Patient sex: M
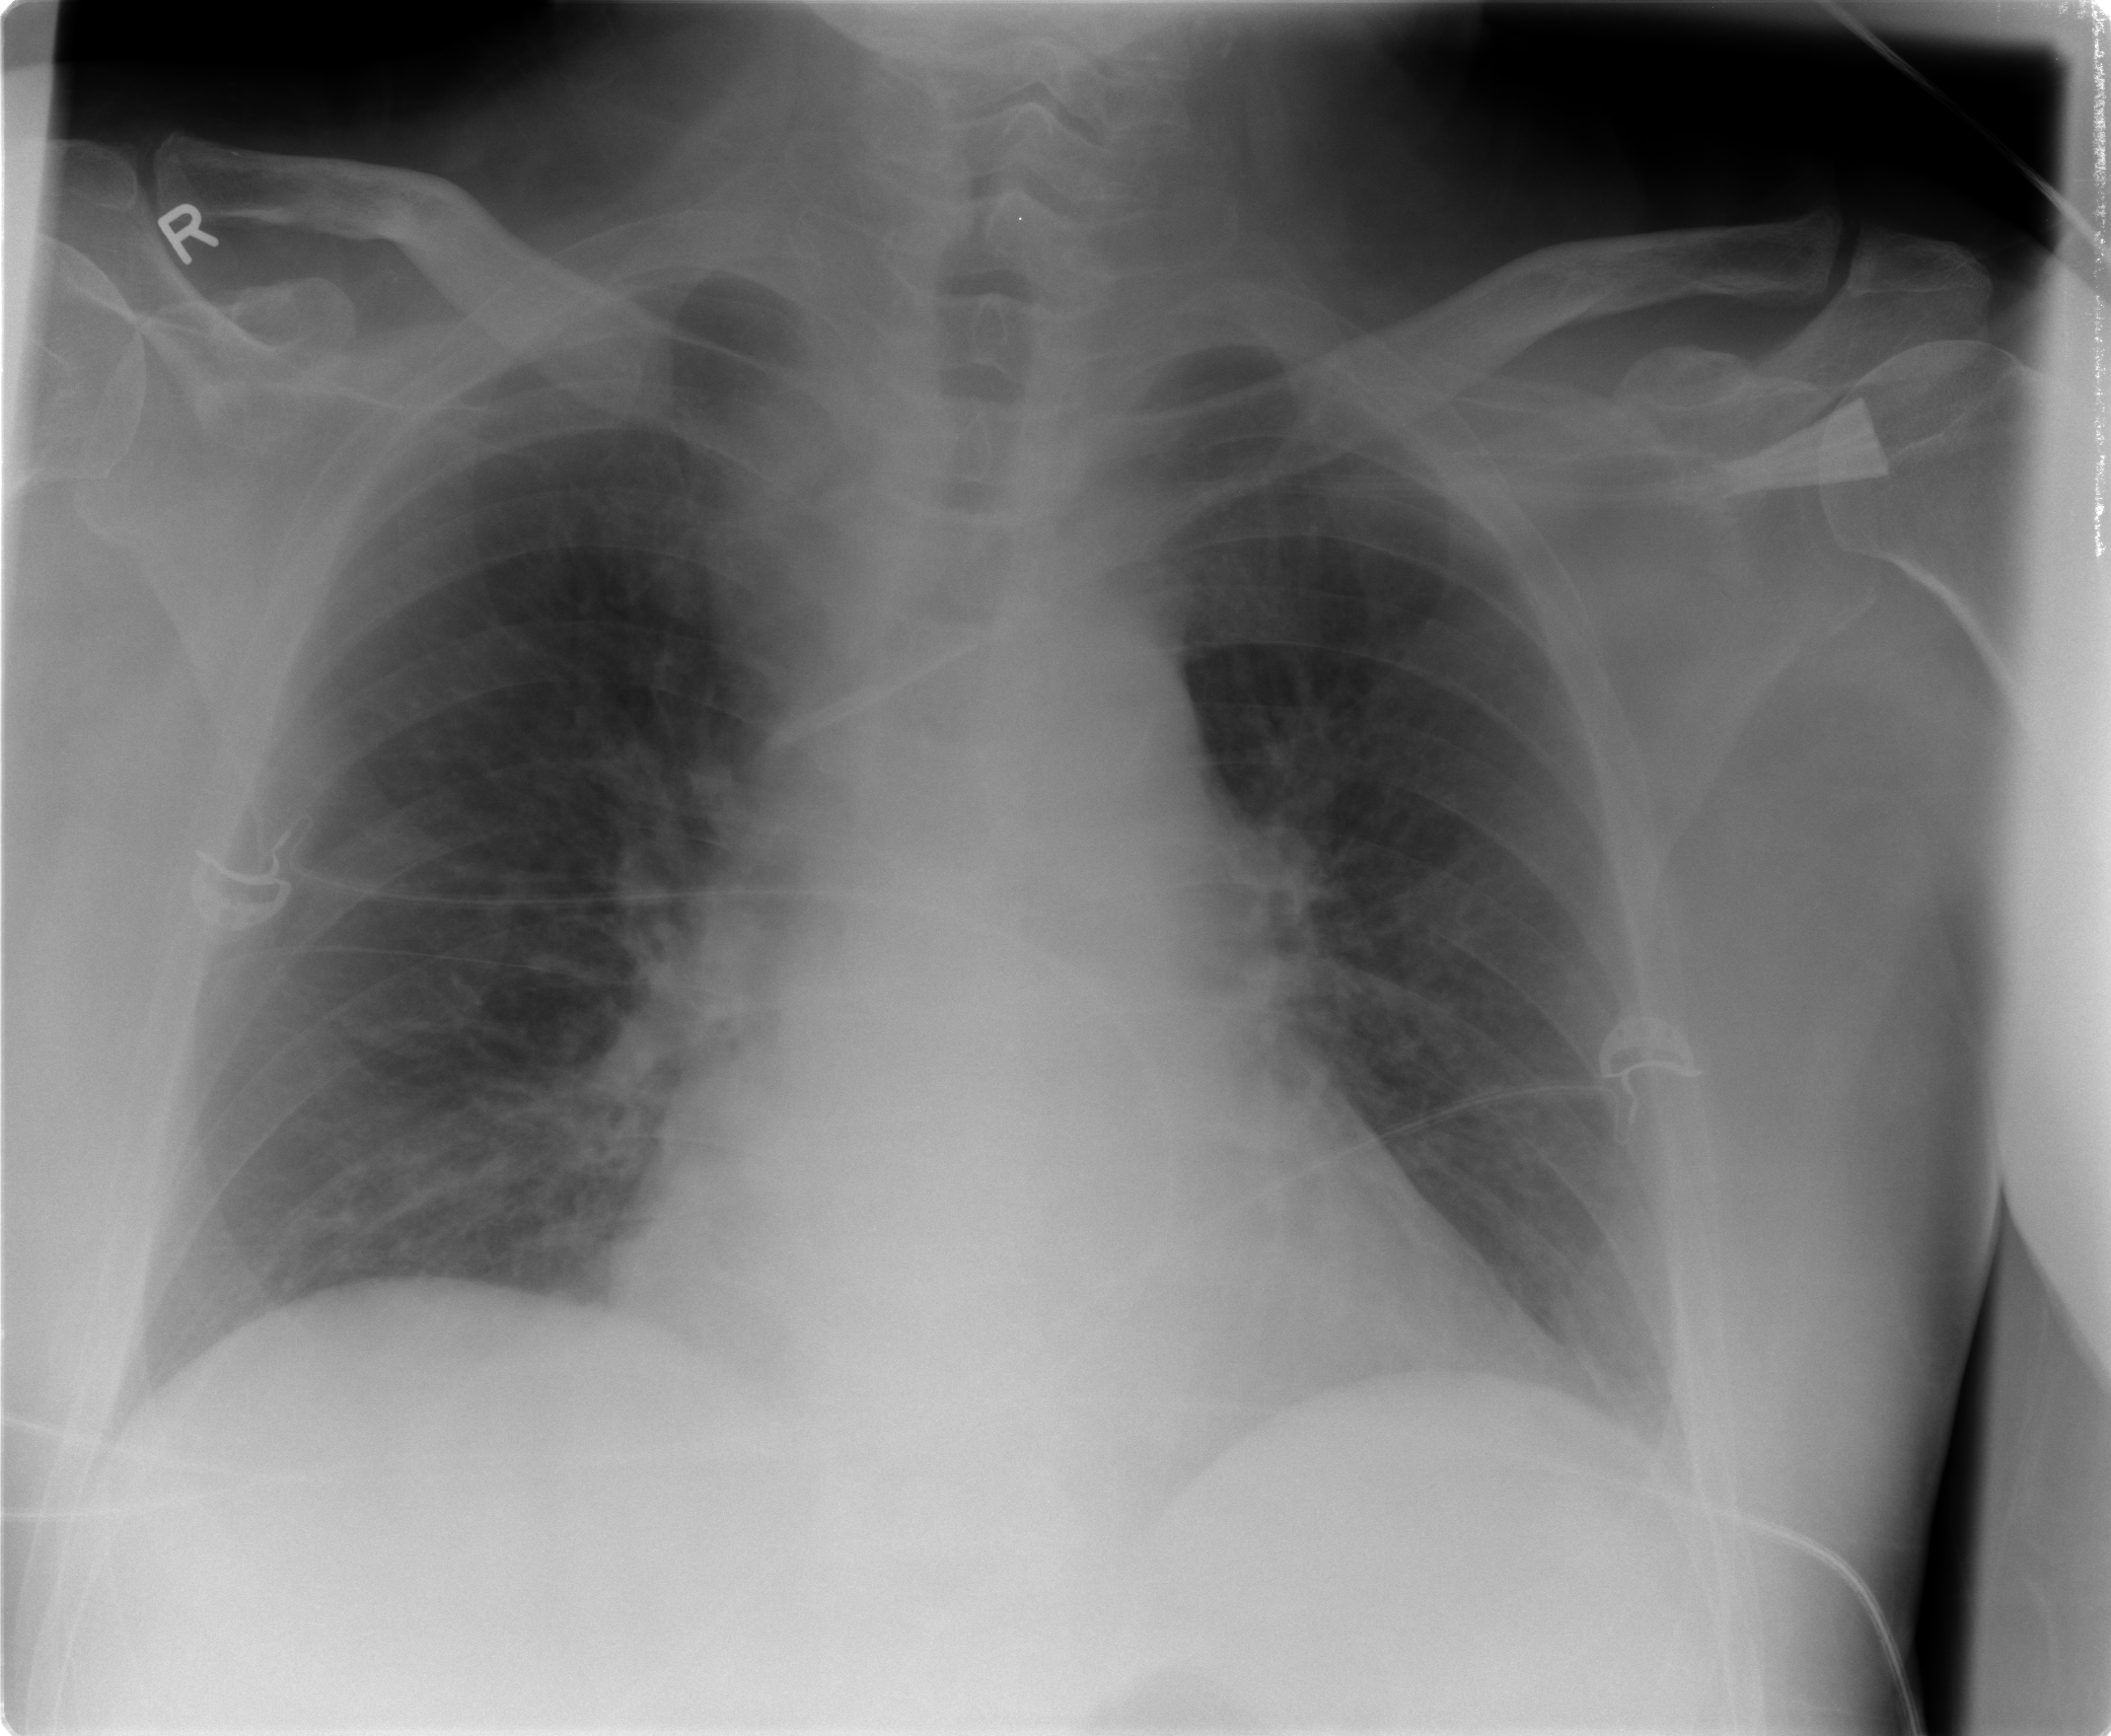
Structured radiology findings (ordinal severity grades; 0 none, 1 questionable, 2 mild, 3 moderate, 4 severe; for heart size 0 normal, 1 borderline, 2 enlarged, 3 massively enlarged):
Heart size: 1
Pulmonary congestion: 2
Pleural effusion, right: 0
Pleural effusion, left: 0
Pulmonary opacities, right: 0
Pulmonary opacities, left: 0
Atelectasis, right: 0
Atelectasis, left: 0